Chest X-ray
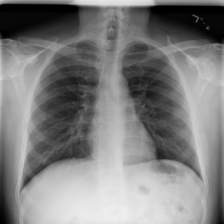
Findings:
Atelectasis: negative
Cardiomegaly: negative
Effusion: negative
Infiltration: positive
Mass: negative
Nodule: negative
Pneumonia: negative
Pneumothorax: negative
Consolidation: negative
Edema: negative
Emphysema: negative
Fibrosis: negative
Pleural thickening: negative
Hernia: negative